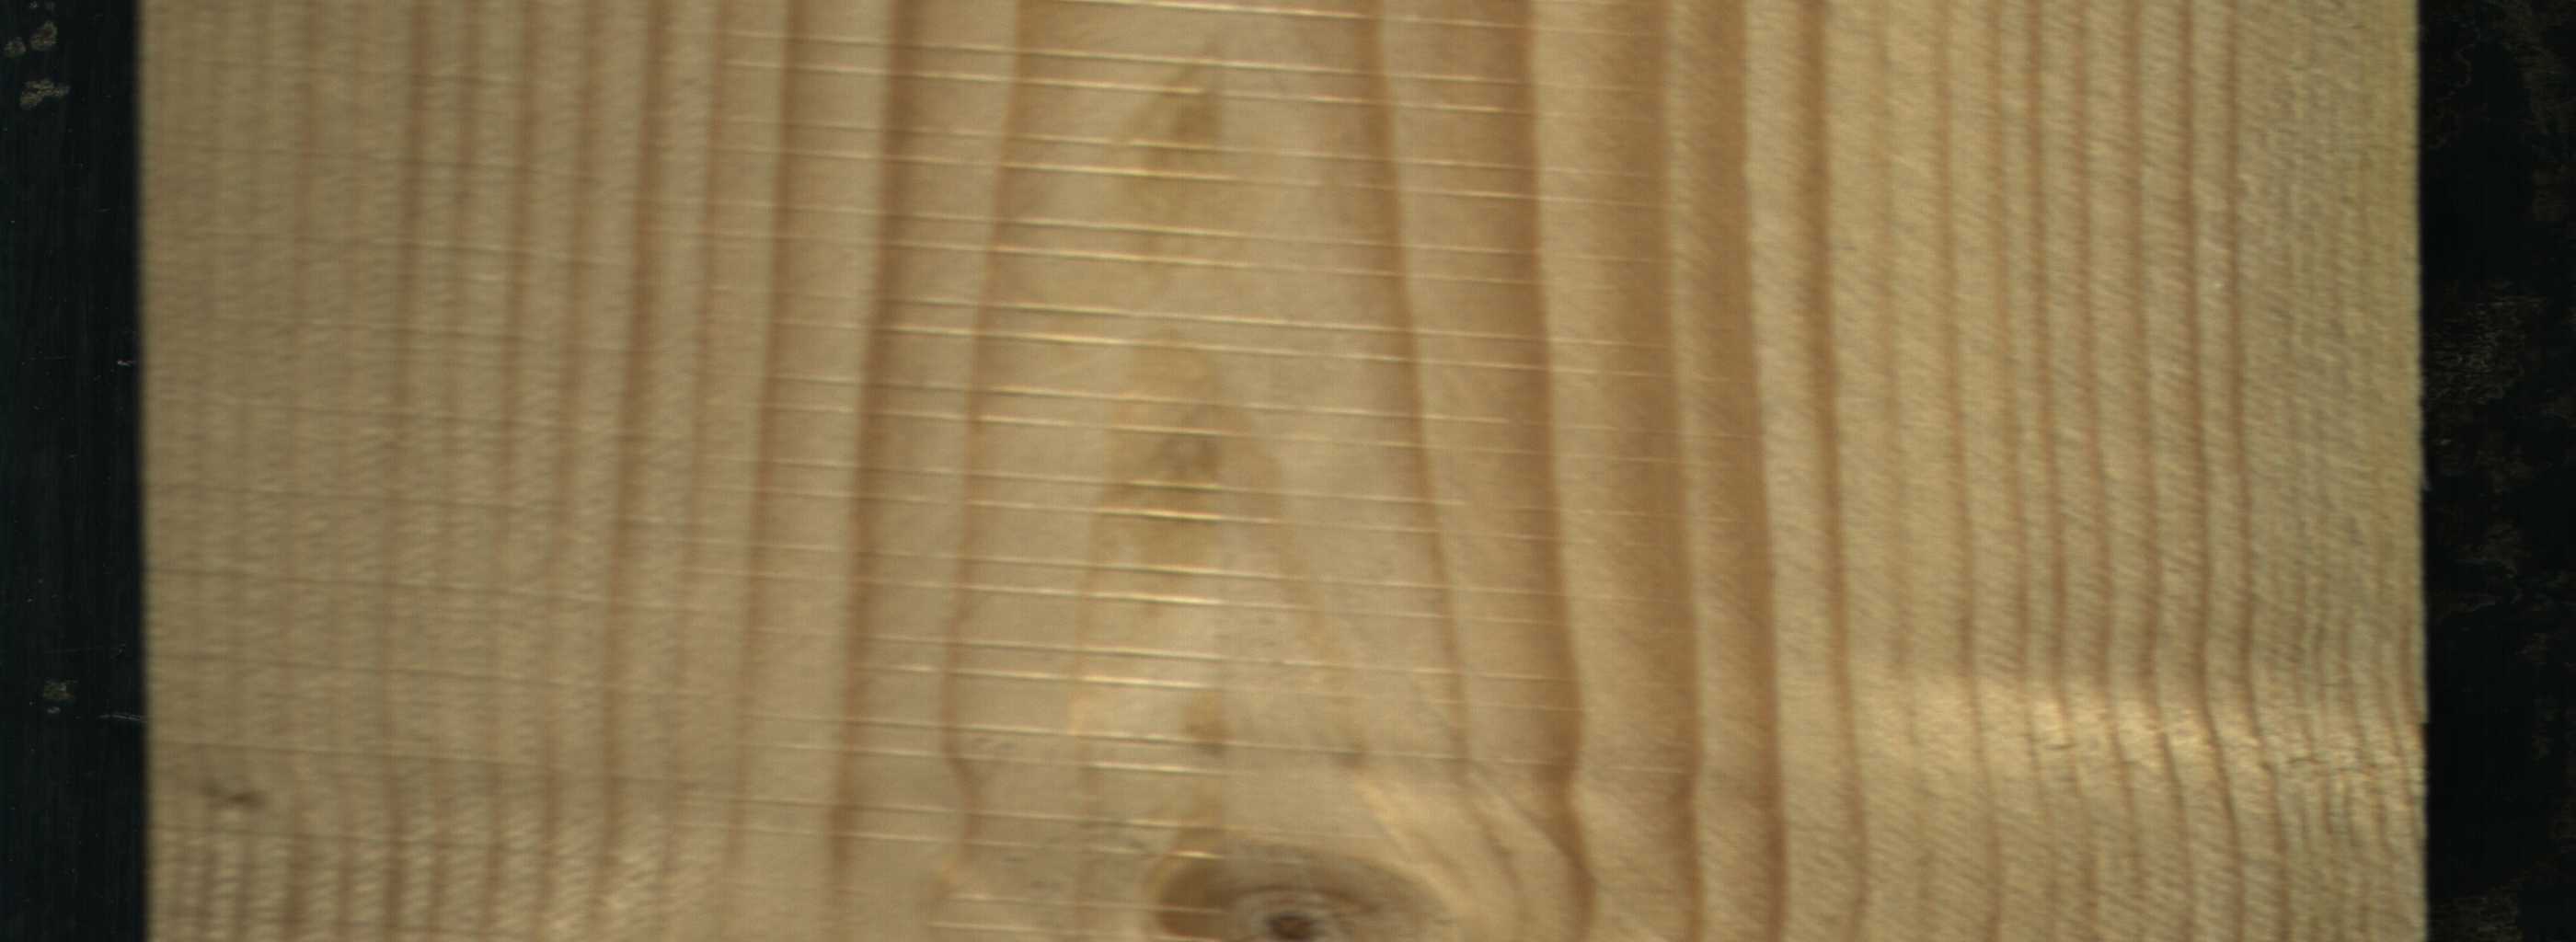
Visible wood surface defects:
Live_Knot